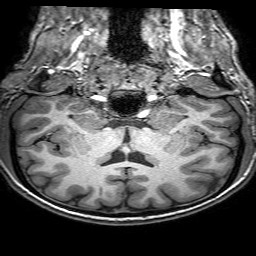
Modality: T1w
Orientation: sagittal
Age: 22
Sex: male
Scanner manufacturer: philips
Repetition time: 0.008947 s
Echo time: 0.0046 s